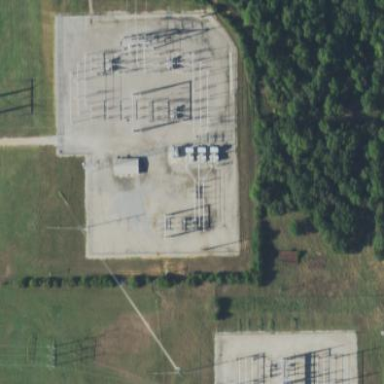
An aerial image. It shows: Chain link fence surrounds transmission level power substation.